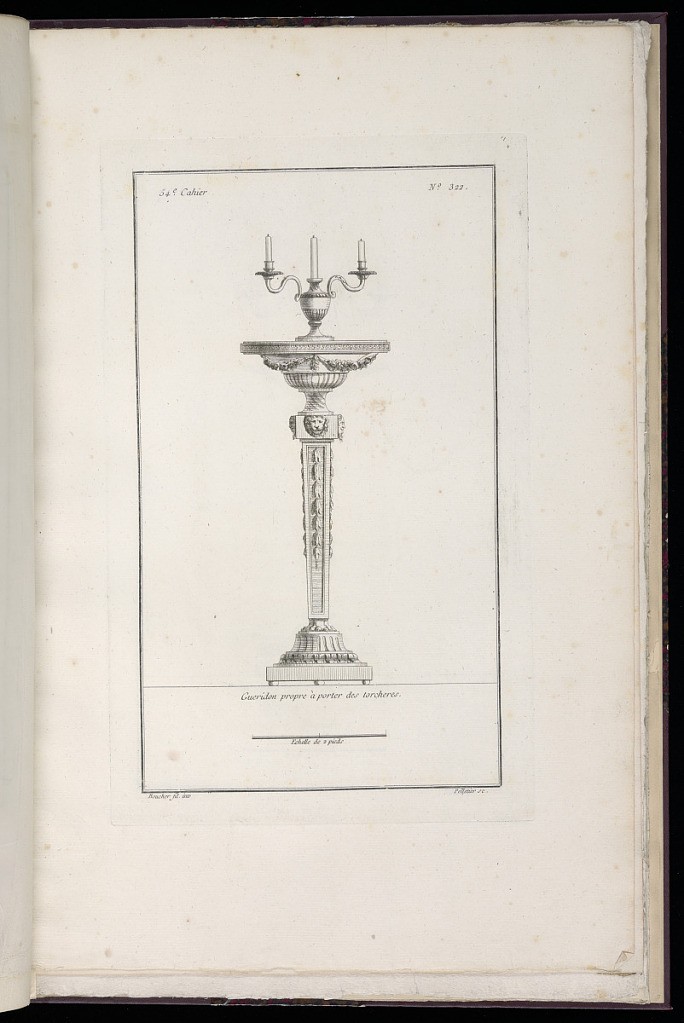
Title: Guéridon propre à porter des torchères
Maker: Juste-François Boucher, French, 1736 – 1782
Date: ca. 1775
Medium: Engraving on off white laid paper
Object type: Print
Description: Design for a pedestal for a two-arm candelabra, decorated with ornament motifs including a vase, lion heads, wave pattern, garland, hanging flowers, and lamb tongue. The plate is signed.